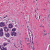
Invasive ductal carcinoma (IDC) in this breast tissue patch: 0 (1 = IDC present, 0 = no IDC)